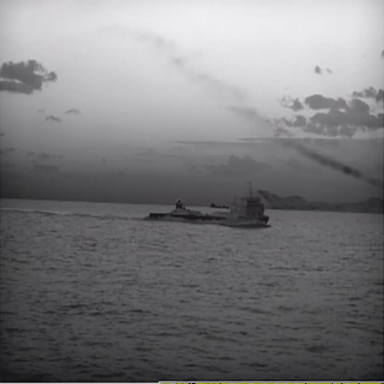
There are two liners in the infrared image.